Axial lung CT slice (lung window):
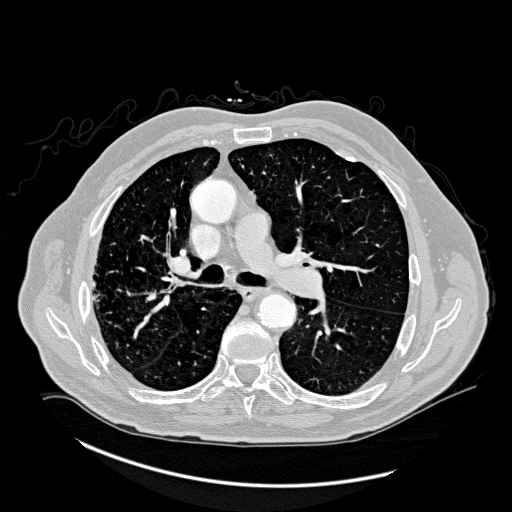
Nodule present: no